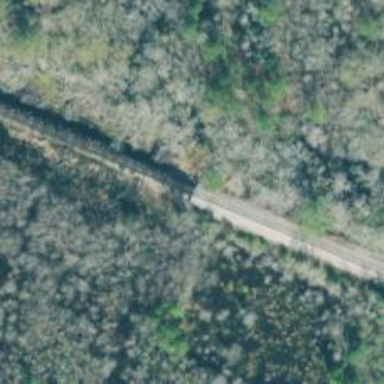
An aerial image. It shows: Railway bridge.